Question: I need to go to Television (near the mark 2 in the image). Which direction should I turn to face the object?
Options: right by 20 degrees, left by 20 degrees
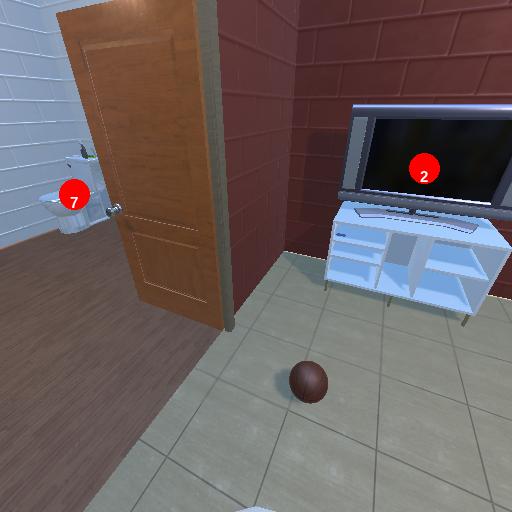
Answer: right by 20 degrees